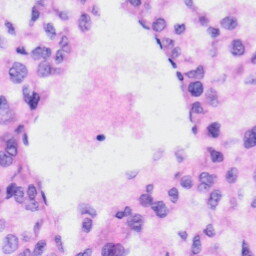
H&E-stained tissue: Liver